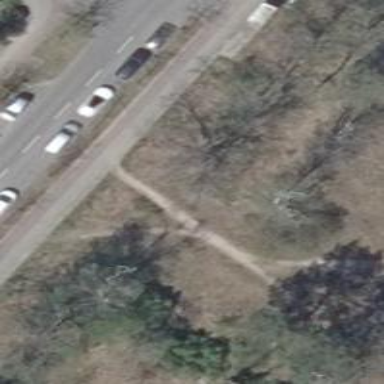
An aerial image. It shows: Dirt path.